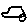
Label: car